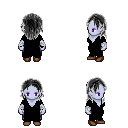
a pixel art fantasy rpg character, female body template, dark elf, purple skin, black robe, metal pants, gray long hairstyle, white cloth bandages, brown shoes, four views (front, back, left, right), 2x2 character sprite sheet, small pixel art, hard edges, no anti-aliasing